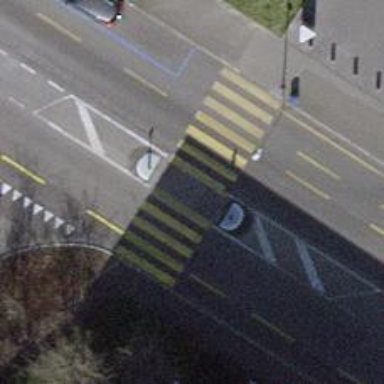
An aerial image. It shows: Uncontrolled footway crossing with markings.